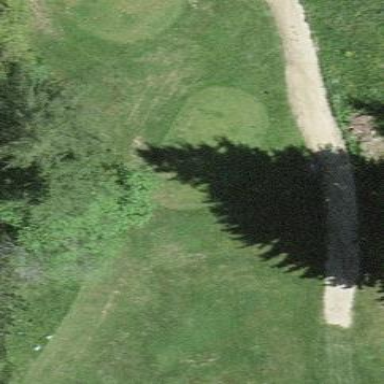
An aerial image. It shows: Golf tee.